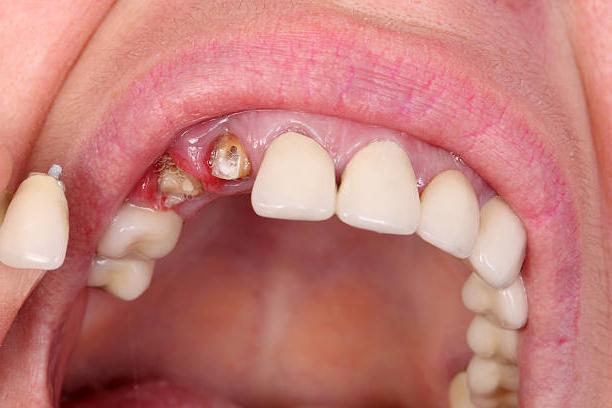
Condition: Gingivitis